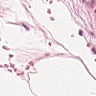
Metastatic tissue present: no